Question: Please review this easy example of dynamic multiline 'UILabel' with Autolayout that should force its superview to grow in height. The example is working fine in portrait orientation, while in landscape the 'UILabel' grows too much in height.
I set constraints in storyboard, vertical compression and hugging priority of the label is 1000, the superview's is 1. All other top, bottom, leading and trailing constraints inbetween views are standard.
I have colored the background of the label with very lightgray color so it is clear that the label's top and bottom margins are much bigger than in portrait mode. Can somebody please advise how can I get the label with same top and bottom margins in landscape as well? Thanks.

'''
- (void)viewDidLoad
{
[super viewDidLoad];
self.myTextLabel.text = @"iPhone 6 rumoured to have larger display.";
}
- (IBAction)button:(UIButton *)sender
{
if (!self.flag) {
self.innerHeightConstraint.constant = 120.0;
self.myTextLabel.text = @"iPhone 6 rumoured to have larger, 1704 x 960 display. A new report indicates that Apple's testing it.";
self.flag = YES;
} else {
self.innerHeightConstraint.constant = 60.0;
self.myTextLabel.text = @"iPhone 6 rumoured to have larger display.";
self.flag = NO;
}
[self.view layoutIfNeeded];
}
'''
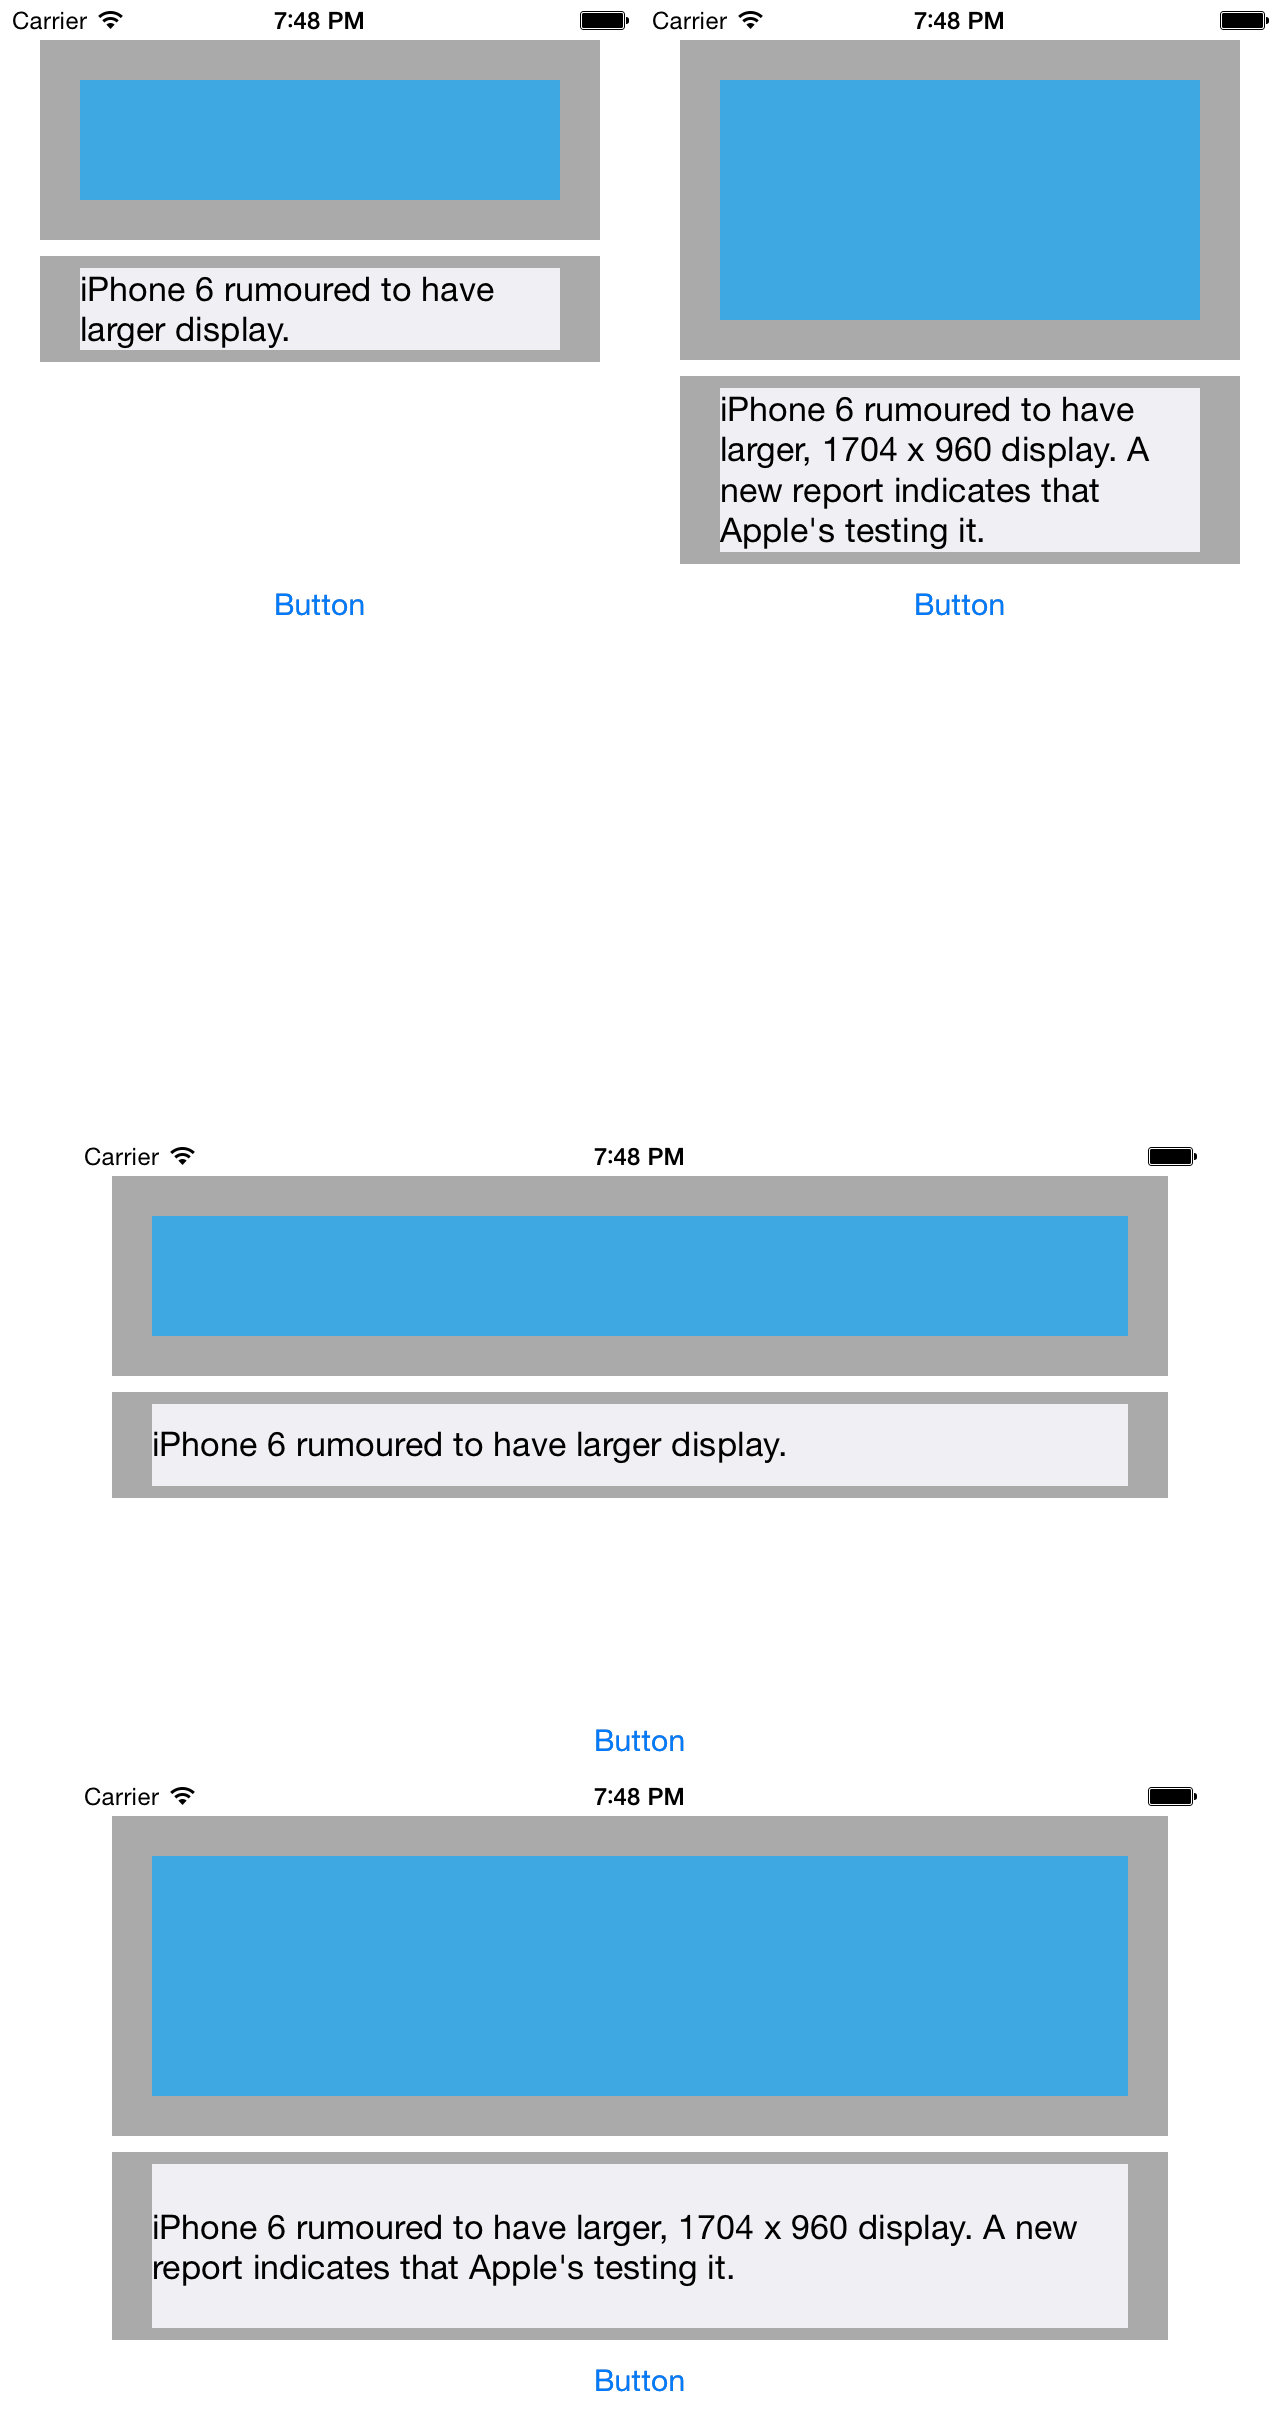
Answer: I think that you're hitting a specific thing with multiline labels and auto layout. For the detailed explanation see <URL>.
The quick-fix is to put this in your view controller:
'''
- (void)viewDidLayoutSubviews
{
[super viewDidLayoutSubviews];
myLabel.preferredMaxLayoutWidth = myLabel.frame.size.width;
[self.view layoutIfNeeded];
}
'''
Though I would recommend to use the custom label class or overriding layoutSubviews in the container view solutions described in the link.